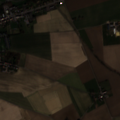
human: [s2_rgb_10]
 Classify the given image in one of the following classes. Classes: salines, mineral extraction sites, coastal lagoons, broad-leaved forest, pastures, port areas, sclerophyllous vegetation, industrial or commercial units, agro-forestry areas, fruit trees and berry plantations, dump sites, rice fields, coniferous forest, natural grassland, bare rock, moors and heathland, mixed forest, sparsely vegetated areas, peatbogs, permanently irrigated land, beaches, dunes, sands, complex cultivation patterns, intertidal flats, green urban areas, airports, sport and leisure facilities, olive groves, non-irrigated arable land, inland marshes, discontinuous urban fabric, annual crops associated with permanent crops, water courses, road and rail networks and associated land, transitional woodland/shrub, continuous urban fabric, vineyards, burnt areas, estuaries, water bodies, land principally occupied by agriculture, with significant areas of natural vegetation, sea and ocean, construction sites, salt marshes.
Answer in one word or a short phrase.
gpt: discontinuous urban fabric, non-irrigated arable land, pastures, complex cultivation patterns